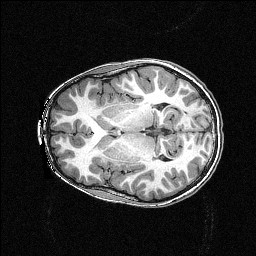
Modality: T1w
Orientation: axial
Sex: male